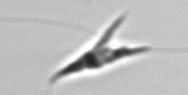
Label: Chrysochromulina_lanceolata